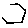
Label: hexagon